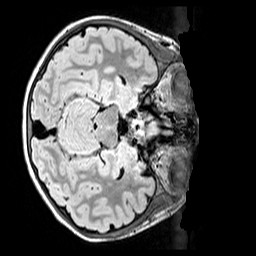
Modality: FLAIR
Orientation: axial
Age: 9
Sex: male
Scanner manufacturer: siemens
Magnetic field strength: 3 T
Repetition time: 5 s
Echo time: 0.388 s